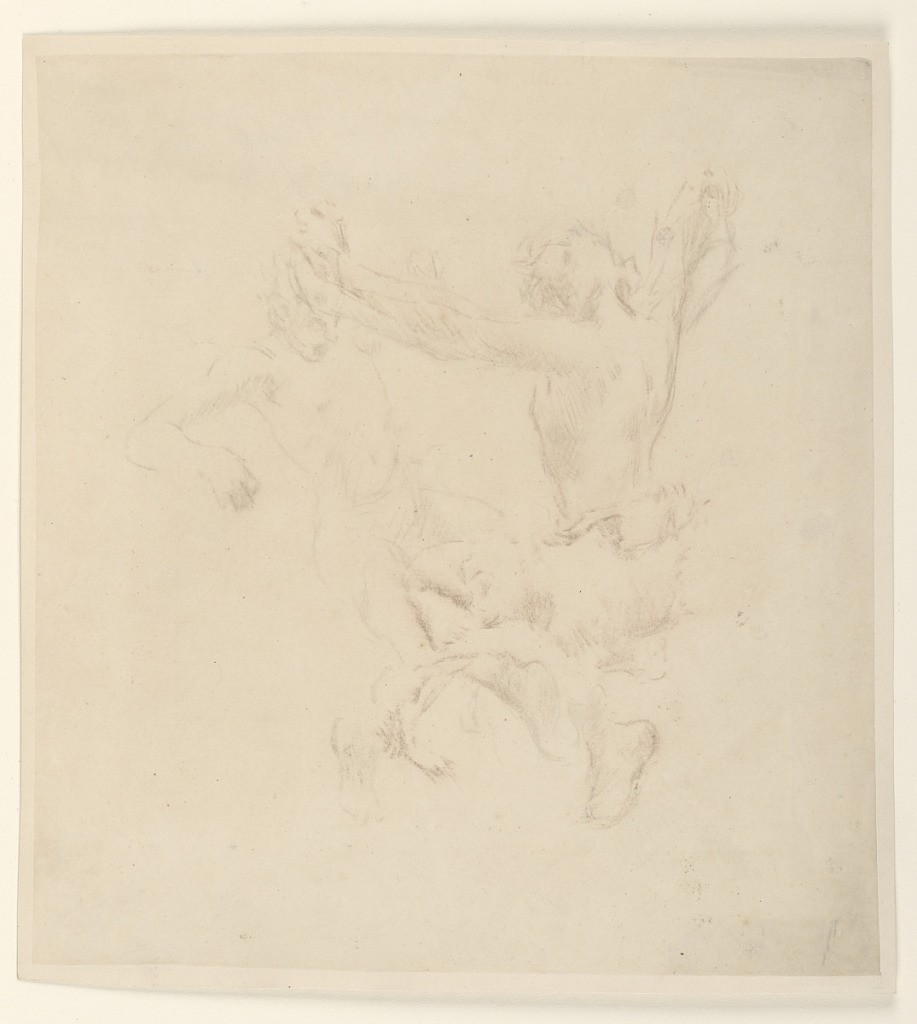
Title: Study for a group, “Vintage Festival,” Mendelssohn Glee Club, New York, NY
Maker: Robert Frederick Blum, American, 1857–1903
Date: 1895–1898
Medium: Pastel crayon on tracing paper mounted on board
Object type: Drawing
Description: Sketch of male figures posing with legs bent and arms raised. Similar group as that in -a, in opposite direction. The second maenad is transformed into a Silenus, whose hair the first maenad seemingly pulls.